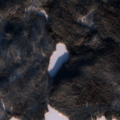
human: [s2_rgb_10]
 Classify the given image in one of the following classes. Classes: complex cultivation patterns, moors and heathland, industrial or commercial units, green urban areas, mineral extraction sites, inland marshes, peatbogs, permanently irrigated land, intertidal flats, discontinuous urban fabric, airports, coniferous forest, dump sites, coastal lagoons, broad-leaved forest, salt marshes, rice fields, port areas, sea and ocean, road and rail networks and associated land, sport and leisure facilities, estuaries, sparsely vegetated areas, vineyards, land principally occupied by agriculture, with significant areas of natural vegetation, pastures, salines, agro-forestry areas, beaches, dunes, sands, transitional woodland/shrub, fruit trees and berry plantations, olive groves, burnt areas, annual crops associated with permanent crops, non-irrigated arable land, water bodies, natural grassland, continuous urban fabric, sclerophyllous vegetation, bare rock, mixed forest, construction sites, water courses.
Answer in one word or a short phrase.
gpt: coniferous forest, water bodies